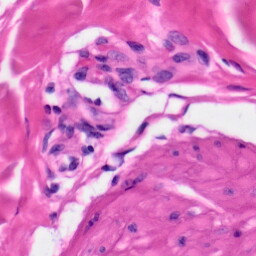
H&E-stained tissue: Skin